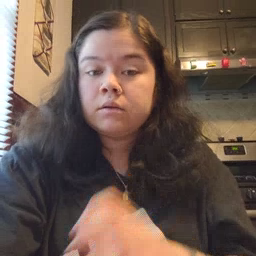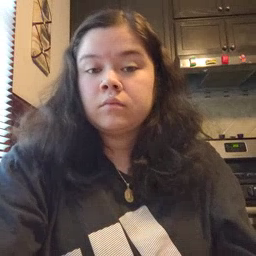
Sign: boat